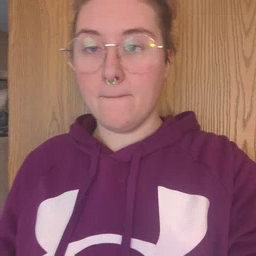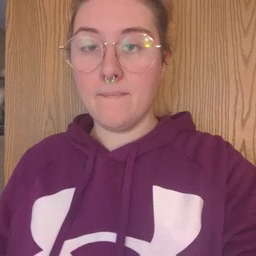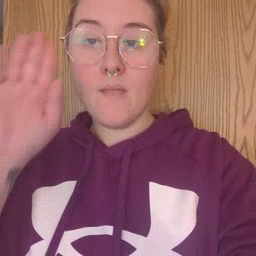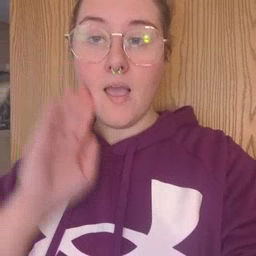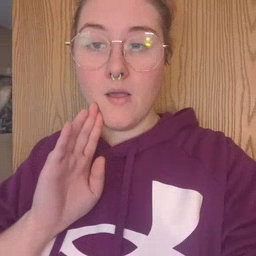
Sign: brown